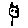
Label: cat